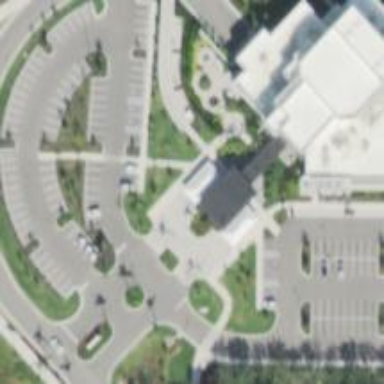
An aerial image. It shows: Parking space is available.